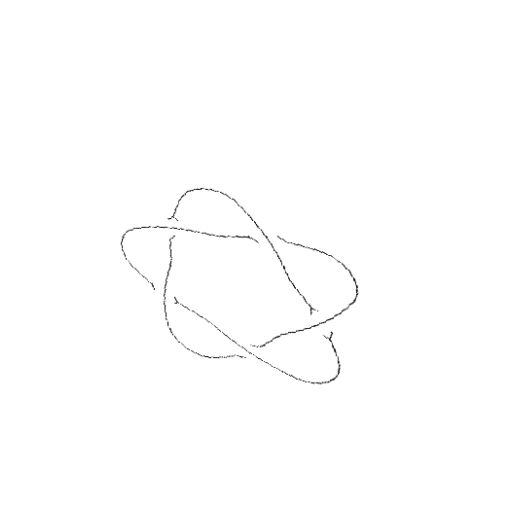
Crossing number: 5